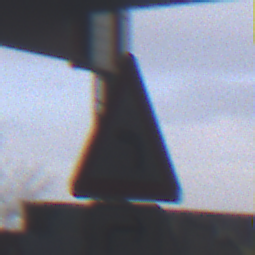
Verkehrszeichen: KurveLinks
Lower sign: RichtungsangabeDurchPfeile5
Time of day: Midday
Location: Roofed (Special)
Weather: Overcast
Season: NotSpecified
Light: Natural